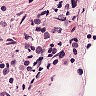
Metastatic tissue present: yes